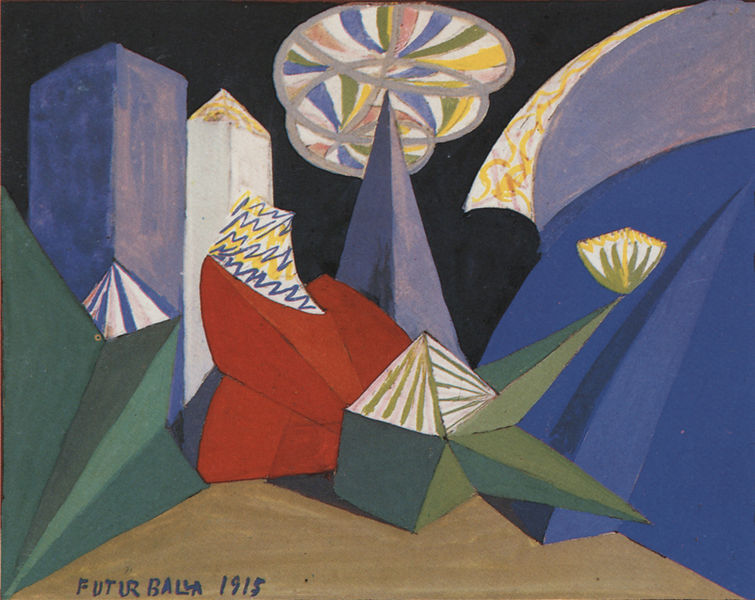
Titel: Feu d'artifice
Künstler: Giacomo Balla
Standort: Milano
Institution: Museo Teatrale alla Scala
Schlagwörter: baum, berg, blau, schatten, bäume, dreieck, gelb, grün, komposition, kubismus, landschaft, stadt, bewegung, blume, braun, bunt, schwarz, weiss, blüte, gebäude, haus, rot, wolke, zylinder, architektur, teller, häuser, spitzen, kreis, turm, schrift, bogen, italien, moderne, abstrakt, farben, flächen, modern, formen, lila, linien, figuren, spitz, abstraktion, futurismus, türme, kegel, form, klassische moderne, kreise, würfel, zacken, zähne, quader, pyramide, spiralen, geometrie, rundungen, kubus, geometrische formen, hochhaus, hochhäuser, türm, dreieick, balla, uster, futur, giacomo balla, futur balla, futur baum, schirk, wqewqe